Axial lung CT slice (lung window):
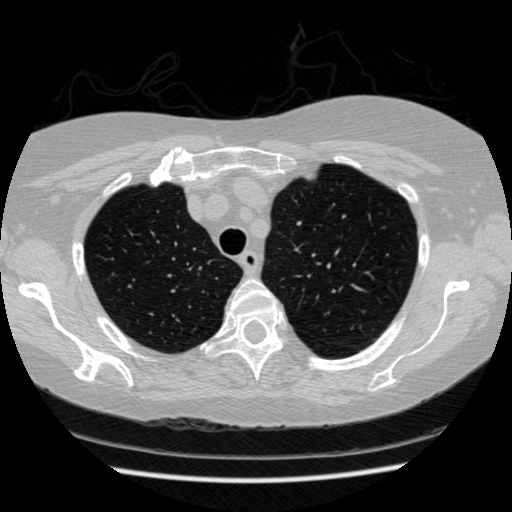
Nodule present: no